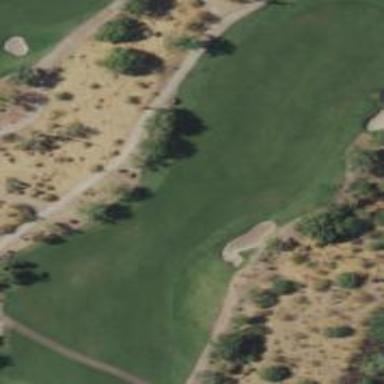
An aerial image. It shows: Grassy area designated as golf fairway.